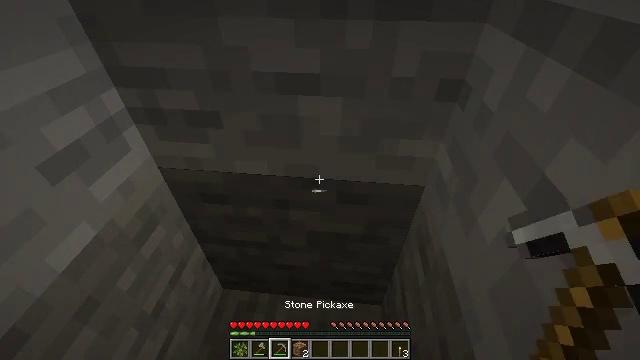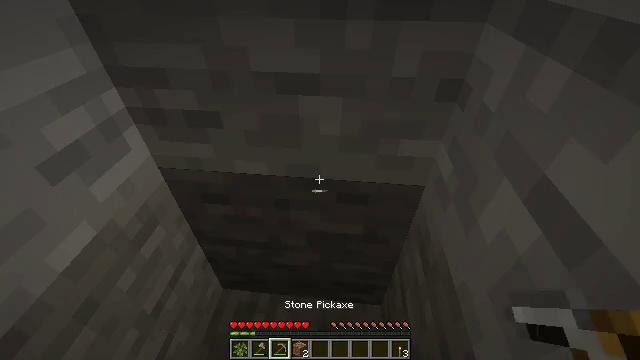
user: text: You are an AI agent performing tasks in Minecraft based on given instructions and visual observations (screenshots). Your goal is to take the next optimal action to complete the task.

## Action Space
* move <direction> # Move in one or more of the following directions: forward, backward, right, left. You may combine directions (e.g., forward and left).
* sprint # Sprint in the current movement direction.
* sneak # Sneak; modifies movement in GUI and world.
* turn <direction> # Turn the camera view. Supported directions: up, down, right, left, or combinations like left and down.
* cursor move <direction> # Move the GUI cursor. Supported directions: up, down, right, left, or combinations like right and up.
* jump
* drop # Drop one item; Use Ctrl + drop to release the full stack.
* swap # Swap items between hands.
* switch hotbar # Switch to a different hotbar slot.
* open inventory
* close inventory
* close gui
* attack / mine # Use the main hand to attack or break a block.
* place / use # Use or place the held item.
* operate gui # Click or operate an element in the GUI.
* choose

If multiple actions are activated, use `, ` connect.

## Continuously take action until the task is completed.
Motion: motion action
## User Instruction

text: Take down the wall torch for reuse.
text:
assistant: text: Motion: no_op
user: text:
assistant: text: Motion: no_op